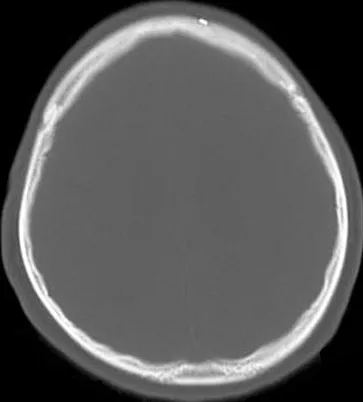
Bone window of cranial CT scan showing shrapnel in left frontal bone (same side as thalamic abscess).
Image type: radiology (ct)